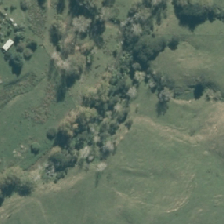
Land cover: deciduous_hardwood